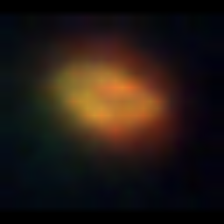
Taxon: NanoPlankton
Group: Other